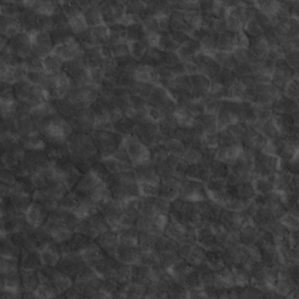
Label: non_frost